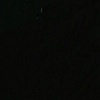
Label: space